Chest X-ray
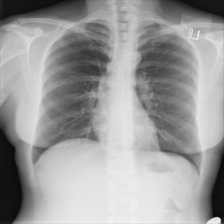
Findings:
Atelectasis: negative
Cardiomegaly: negative
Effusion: negative
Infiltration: negative
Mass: negative
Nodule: negative
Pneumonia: negative
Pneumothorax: negative
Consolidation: negative
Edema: negative
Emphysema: negative
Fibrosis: negative
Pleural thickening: negative
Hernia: negative